五年级 · 立体几何学
用 2 个长 3 分米, 宽 2 分米, 高 1 分米的长方体, 拼成一个大的长方体, 这个大长方体的棱分别是多少分米?
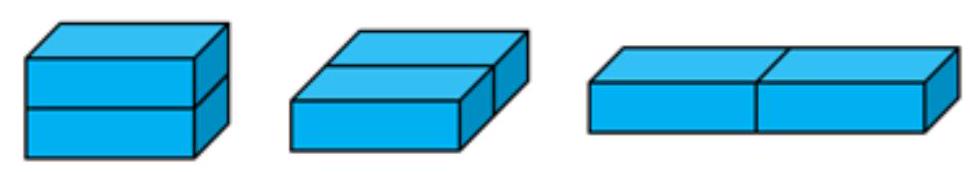
答案: 解长为 3 分米, 宽为 2 分米, 高为 2 分米或长为 3 分米, 宽为 4 分米, 高为 1 分米或长为 6 分米,宽为 2 分米, 高为 1 分米

【分析】如图: 将两个相同的长方体拼成一个大长方体, 可以将 $3 \times 2$ 面拼起来, 也可以将 $3 \times 1$ 面拼起来, 也可以将 $2 \times 1$ 面拼起来, 共三种情况, 再分别写出每种情况大长方体的棱即可。

【详解】将 $3 \times 2$ 面拼起来时, 大长方体的棱分别为:

长: 3 分米;

宽: 2 分米;

高: $1 \times 2=2$ (分米);

将 $3 \times 1$ 面拼起来时, 大长方体的棱分别为:

长: 3 分米;

宽: $2 \times 2=4$ (分米) ;

高: 1 分米;

将 $2 \times 1$ 面拼起来时, 大长方体的棱分别为:

长: $3 \times 2=6$ (分米) ;

宽: 2 分米;

高: 1 分米;

答: 这个大长方体的长为 3 分米, 宽为 2 分米, 高为 2 分米或长为 3 分米, 宽为 4 分米, 高为 1 分米或长为 6 分米, 宽为 2 分米, 高为 1 分米。

【点睛】解答本题的关键是明确拼成大长方体的 3 种方式。